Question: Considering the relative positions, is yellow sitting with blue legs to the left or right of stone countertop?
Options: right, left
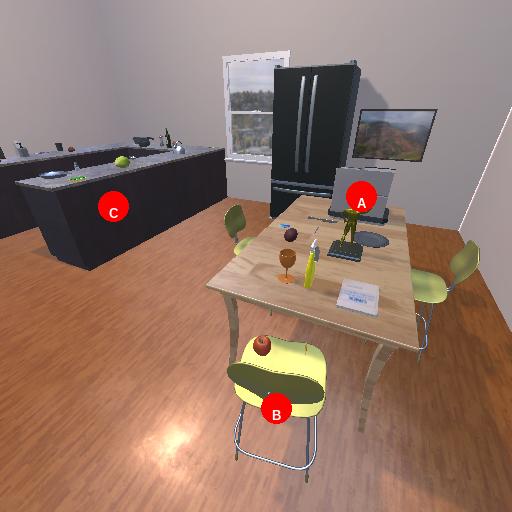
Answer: right